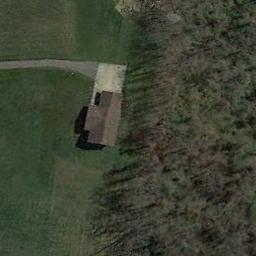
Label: sparse_residential